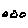
Label: cloud